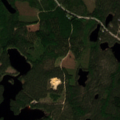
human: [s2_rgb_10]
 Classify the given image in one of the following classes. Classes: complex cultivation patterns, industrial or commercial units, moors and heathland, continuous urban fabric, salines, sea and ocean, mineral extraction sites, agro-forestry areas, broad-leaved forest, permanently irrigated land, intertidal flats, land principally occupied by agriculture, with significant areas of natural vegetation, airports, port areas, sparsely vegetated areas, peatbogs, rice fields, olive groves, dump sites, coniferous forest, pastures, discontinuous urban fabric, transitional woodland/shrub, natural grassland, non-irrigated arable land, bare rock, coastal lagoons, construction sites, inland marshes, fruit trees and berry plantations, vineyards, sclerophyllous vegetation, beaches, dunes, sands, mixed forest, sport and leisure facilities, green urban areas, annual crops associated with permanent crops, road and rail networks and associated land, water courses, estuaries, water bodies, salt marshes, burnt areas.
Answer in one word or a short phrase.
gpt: coniferous forest, mixed forest, water bodies